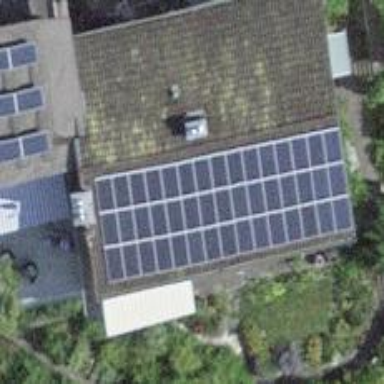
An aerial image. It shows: Solar power generator with photovoltaic panels.